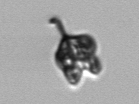
Label: Pyramimonas_longicauda